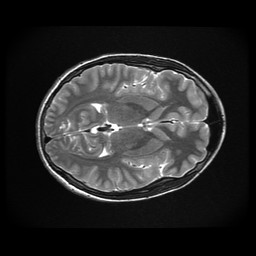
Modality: T2w
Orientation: axial
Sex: male
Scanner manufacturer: ge
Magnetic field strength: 3 T
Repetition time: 5 s
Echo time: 0.1015 s